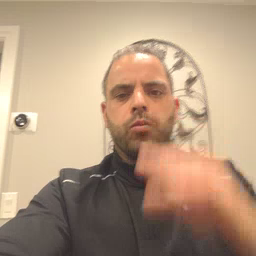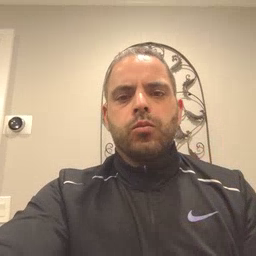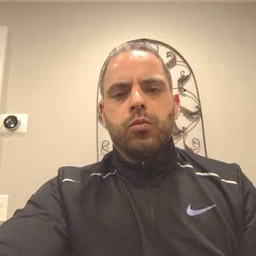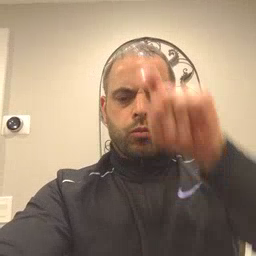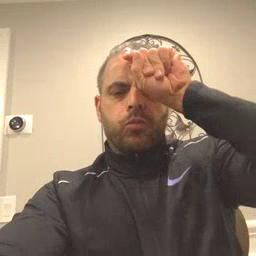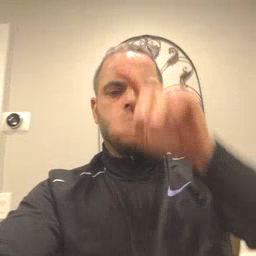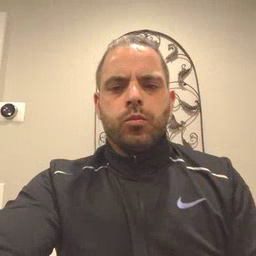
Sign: puzzle